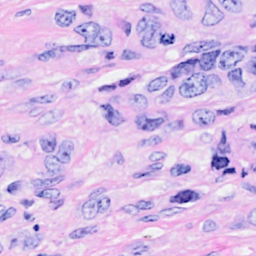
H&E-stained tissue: Breast